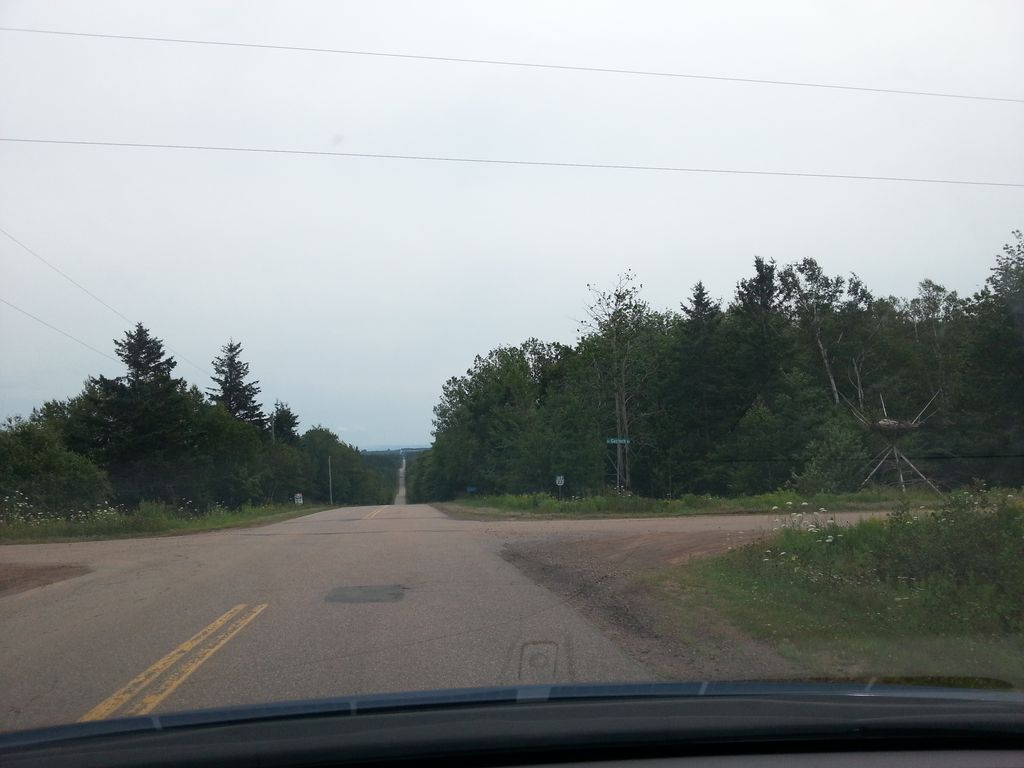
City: charlottetown